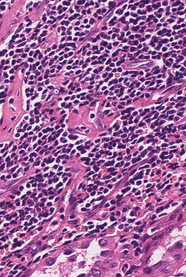
Tumor epithelial tissue: yes
Tumor-associated stroma tissue: yes
Normal tissue: no